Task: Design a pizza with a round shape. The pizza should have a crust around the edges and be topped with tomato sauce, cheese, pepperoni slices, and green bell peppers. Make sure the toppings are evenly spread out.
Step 431:
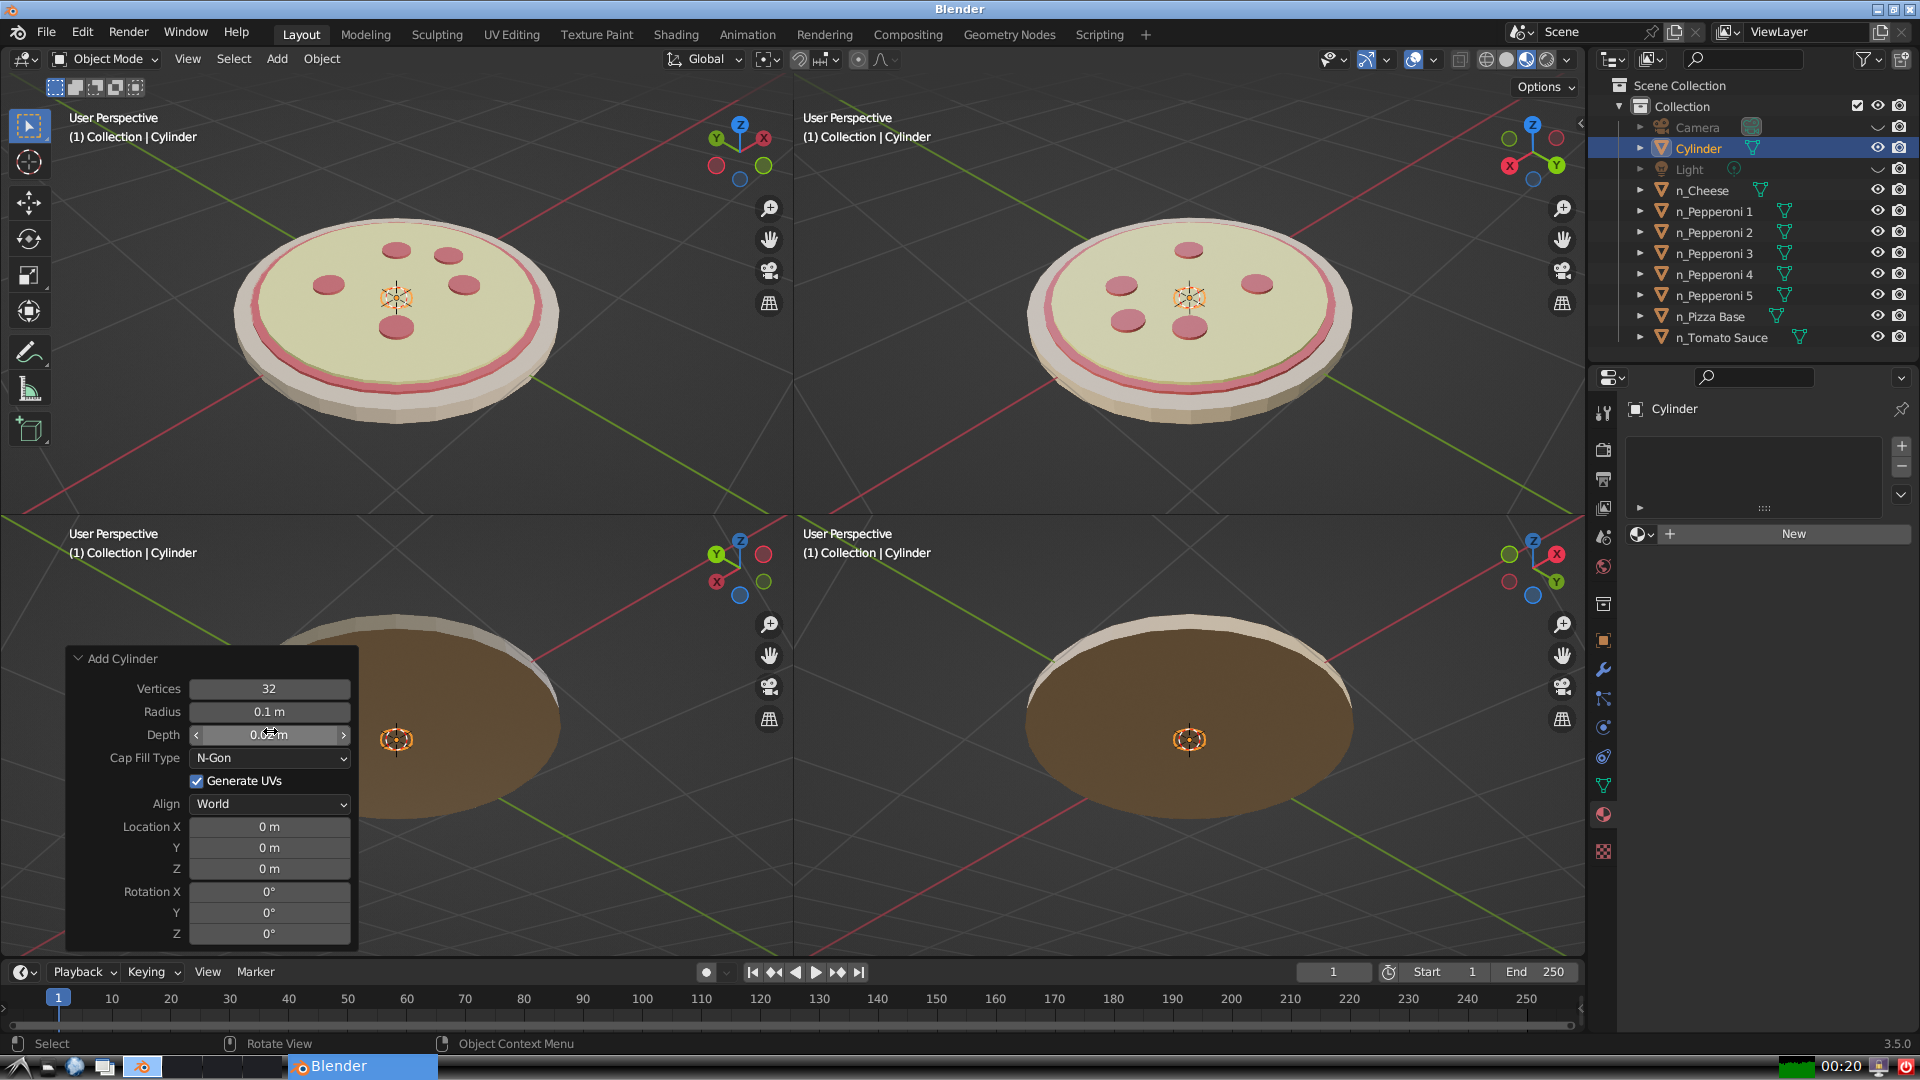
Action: {"mouse_move": [270, 824]}